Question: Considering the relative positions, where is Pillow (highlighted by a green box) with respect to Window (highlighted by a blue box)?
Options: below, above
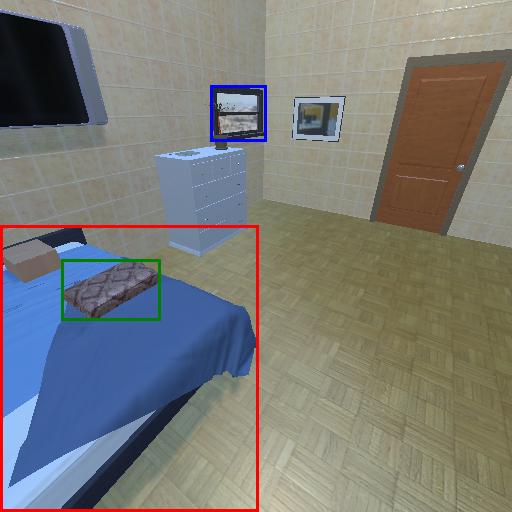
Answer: below